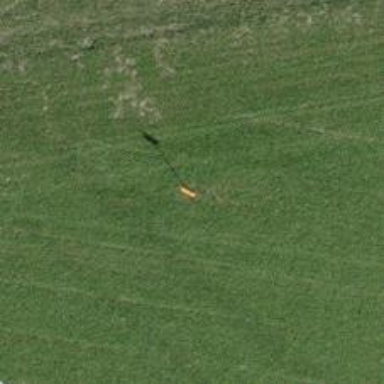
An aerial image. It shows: View of pole with roofed pipeline marker.